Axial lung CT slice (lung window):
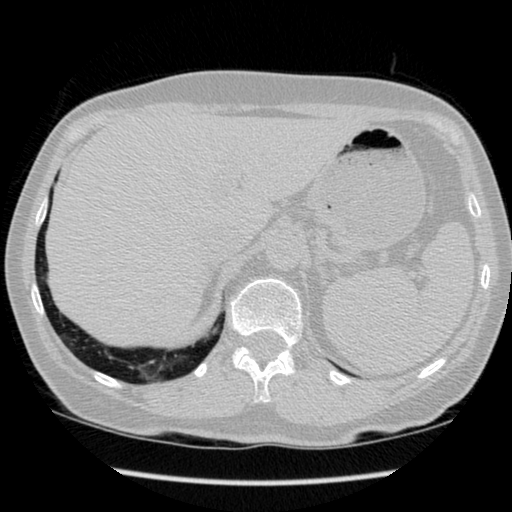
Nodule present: no